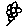
Label: flower